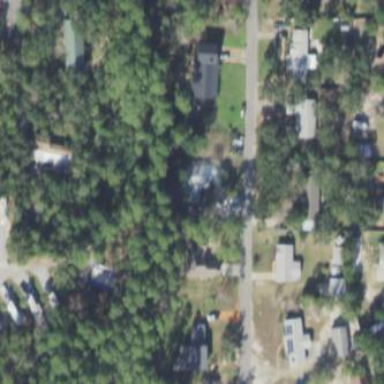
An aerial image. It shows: This residential area consists of single-family homes.